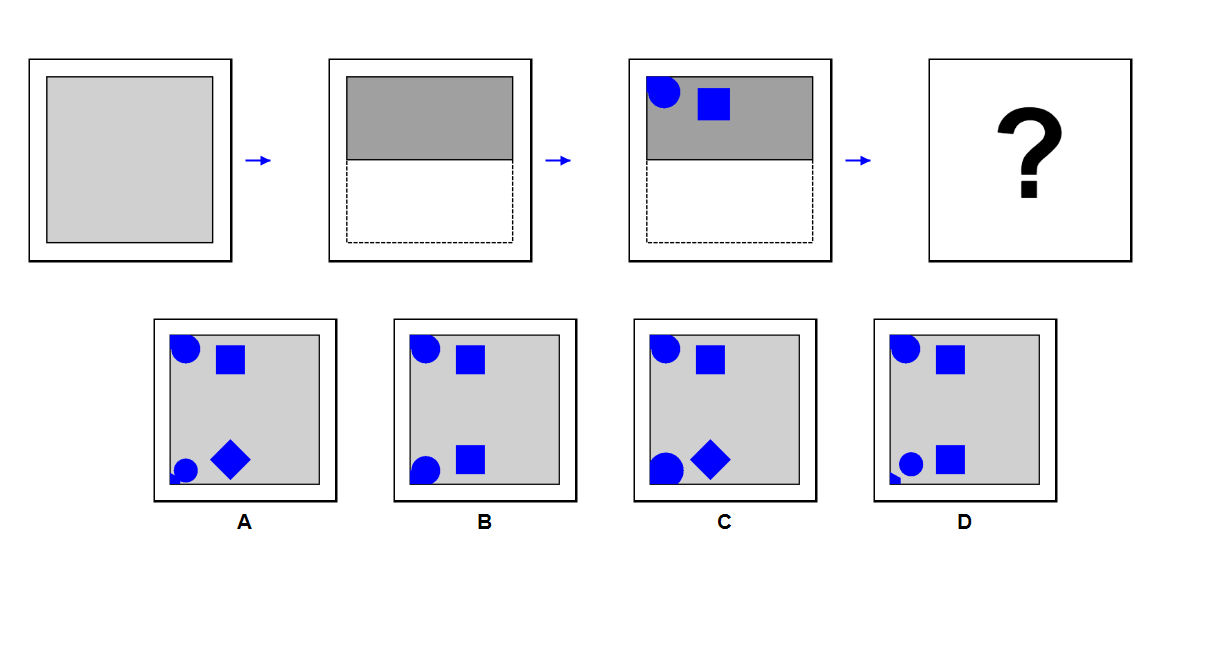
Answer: B